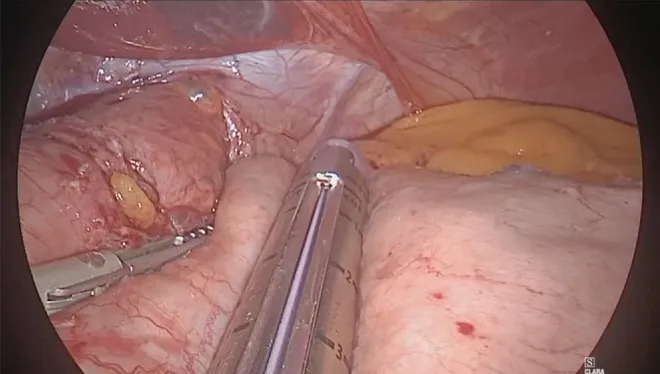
Sleeve gastrectomy was performed using Endo GIA. 60 mm Tri-stapler.
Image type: medical_photograph (other_medical_photograph)